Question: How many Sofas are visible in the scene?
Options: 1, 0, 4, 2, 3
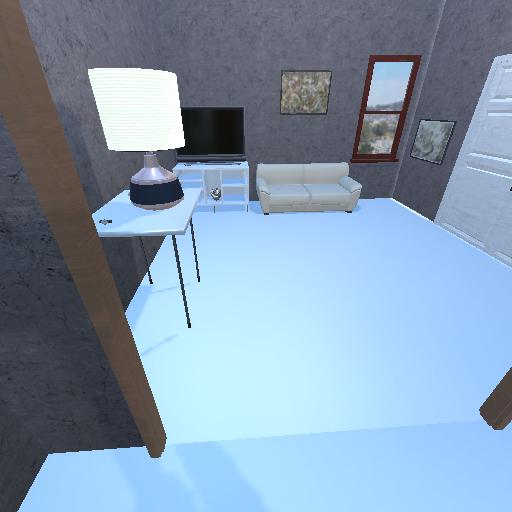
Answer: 1